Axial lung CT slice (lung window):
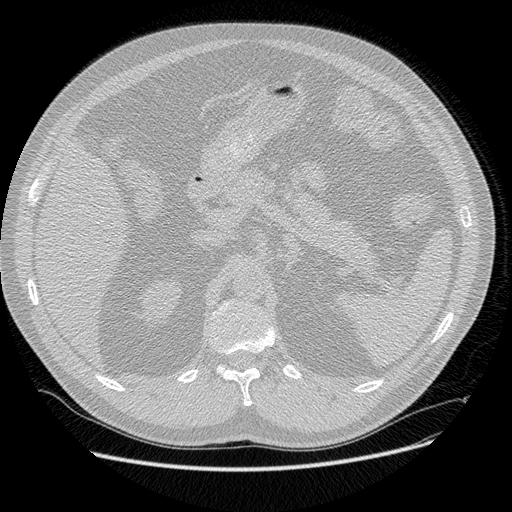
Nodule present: no